Question: I have tried profiling my app, but found that TraceView isn't that user friendly, so I didn't find out why.
I think it may be because I'm allocating too much memory somewhere. So, in the attached image, I am getting these messages once every 2 seconds. Is this a sign of bad memory allocation?

Thank you very much,
Richard Hughes
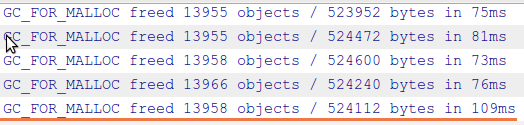
Answer: No, I don't think that's a problem. GC is just freeing its memory as per its requirement.
To know more about memory allocations, please see following: <URL>
They have explained this wonderfully.
May be this could also be happening because of a memory leak in your app. try to find it out. you can use MAT (plugin) for eclipse, its a bit difficult to understand at the first place, but as you will use it, you will understand, its a very good software to find memory leaks in ours apps.